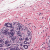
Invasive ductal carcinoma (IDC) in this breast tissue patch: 0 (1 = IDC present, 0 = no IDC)